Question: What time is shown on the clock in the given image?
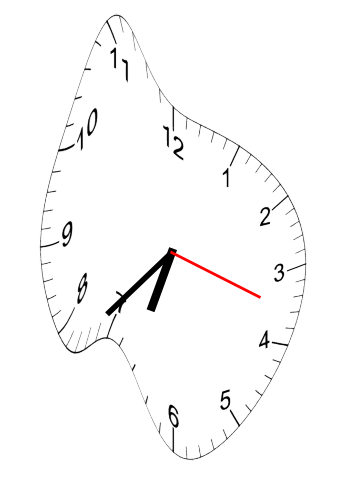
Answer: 06:37:18